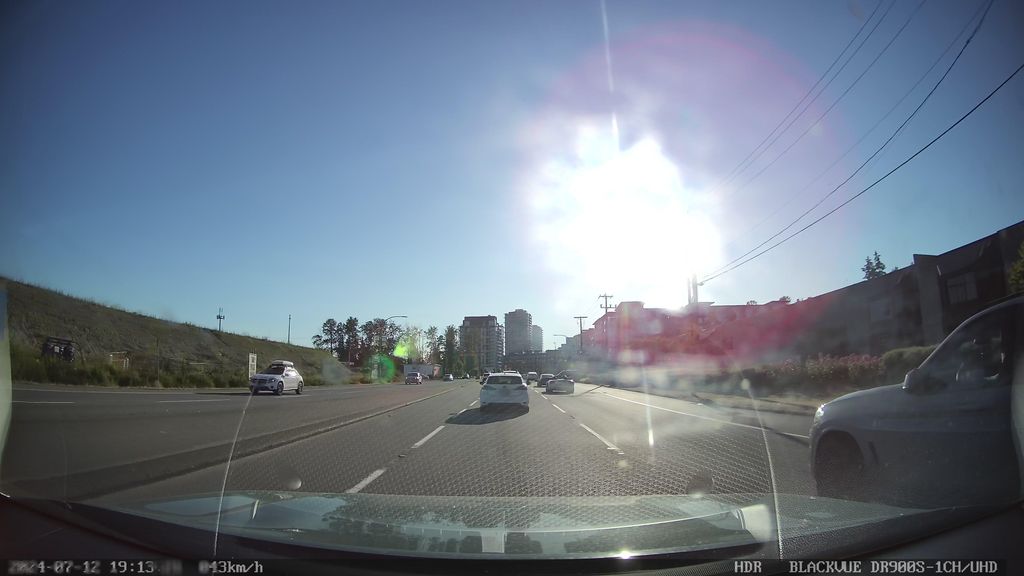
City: vancouver